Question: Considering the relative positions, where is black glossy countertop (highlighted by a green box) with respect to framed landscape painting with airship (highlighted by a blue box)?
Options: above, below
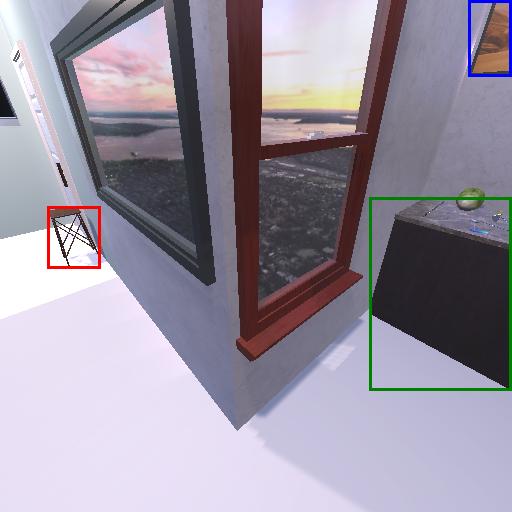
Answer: above